Question: I want to have an image floated left, with text to the right that doesn't flow around it, and that falls underneath it when the browser is minimised. Like this:

This is the css I've got at the moment:
'''
.item-container{ margin: 0 20px 20px 25px; }
.directory {display: inline; overflow: auto;}
.directory-image {float: left; margin-right: 17px;clear: left;}
'''
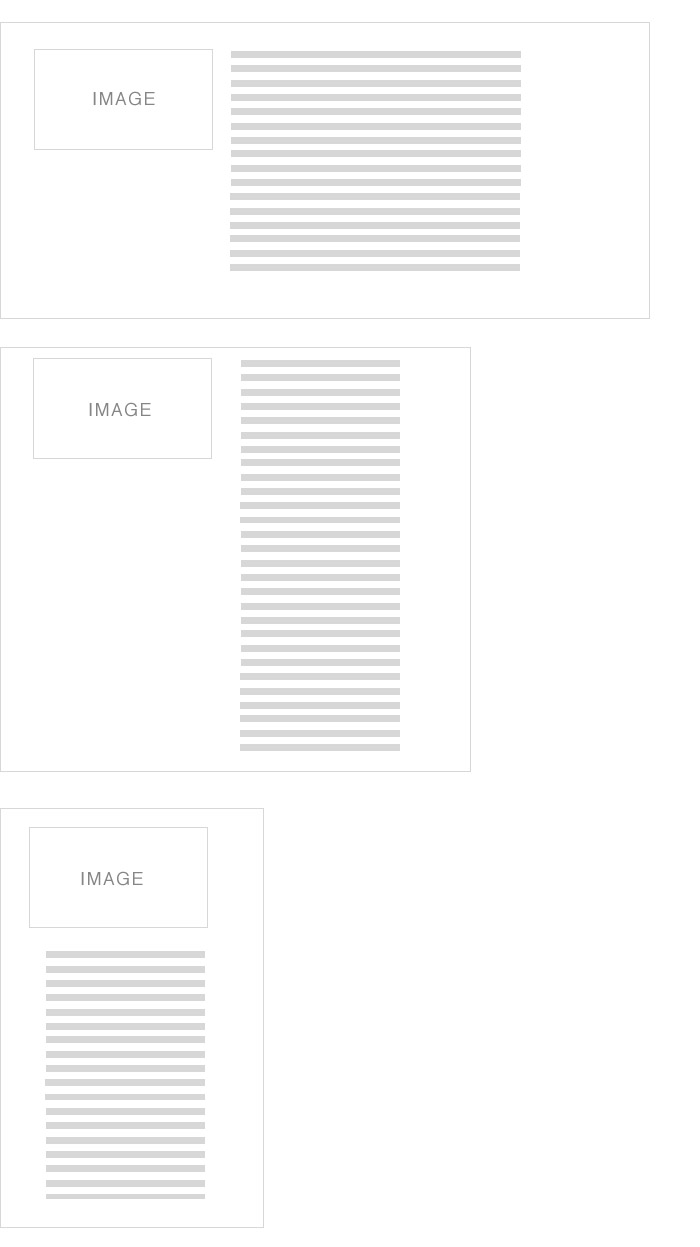
Answer: The trick to this is 'display: table';
'''
<div class="wrap">
<img src="http://placekitten.com/150/150">
<div class="content">
Lorem ipsum dolor sit amet, consectetur adipiscing elit. Morbi facilisis ante id enim vestibulum viverra. Suspendisse malesuada justo et elit porttitor condimentum. Sed interdum mi dui, ut consequat risus laoreet quis. Sed quis elit nec arcu consectetur gravida vel eu lacus. Pellentesque habitant morbi tristique senectus et netus et malesuada fames ac turpis egestas. Cras non nisl vehicula, aliquet sem nec, rutrum libero. Maecenas in mi felis. Curabitur et semper justo. Sed vel faucibus massa. Maecenas semper elementum aliquet. Nam mattis elementum fringilla. Etiam suscipit mi ut mauris vehicula, id tempor libero molestie. Vestibulum molestie nulla non adipiscing pretium. Cras volutpat magna auctor, ornare massa at, consequat lectus. Sed ac pharetra metus. Praesent eleifend nisi vitae eros fermentum fermentum. Cum sociis natoque penatibus et magnis dis parturient montes, nascetur ridiculus mus. Sed porta vehicula augue nec elementum. Phasellus convallis lobortis dolor sed facilisis. Cras nisi elit, porta ac aliquet a, imperdiet eget turpis. Nullam euismod eros urna, in tincidunt enim feugiat id. Sed pharetra odio erat, et rhoncus massa sodales in. Nullam consectetur tortor sit amet ligula mollis, quis gravida eros pellentesque. Morbi eget laoreet mi, non euismod erat. Suspendisse elit est, dapibus a semper sed, molestie venenatis diam. Sed faucibus justo in ipsum molestie, et scelerisque ligula sodales. Vivamus sodales sodales arcu, ut bibendum diam consectetur sit amet. Donec id augue nibh. Nam vel mauris sem.
</div>
</div>
'''
'''
.wrap { display: table; width: 100%; }
.wrap img { float: left; }
.wrap .content { display: table-cell; vertical-align: top; }
'''
Then, in a media query:
'''
@media screen and (max-width:600px){
.wrap { display: block; }
.wrap img { float: none; display: block; margin: 0 auto; }
.wrap .content { display: block; }
}
'''